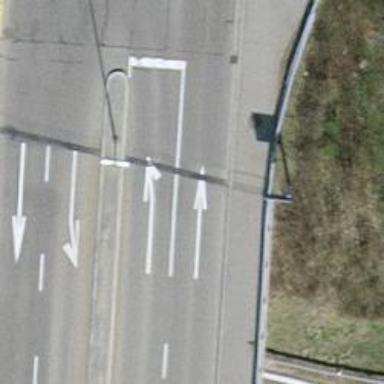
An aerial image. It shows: Secondary road bridge with asphalt surface and separate sidewalk.